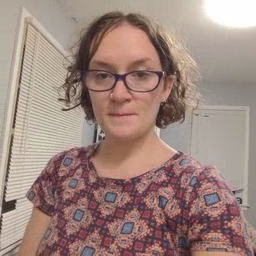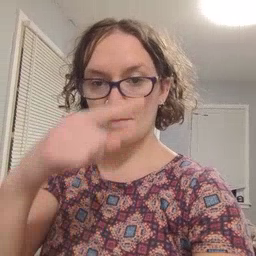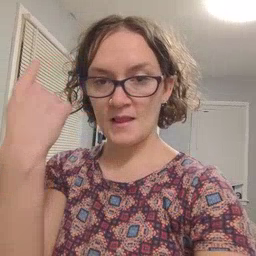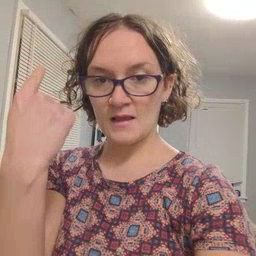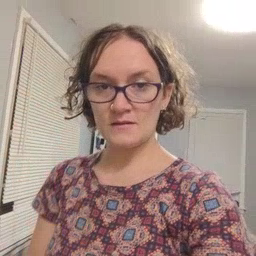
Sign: black